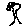
Label: tree